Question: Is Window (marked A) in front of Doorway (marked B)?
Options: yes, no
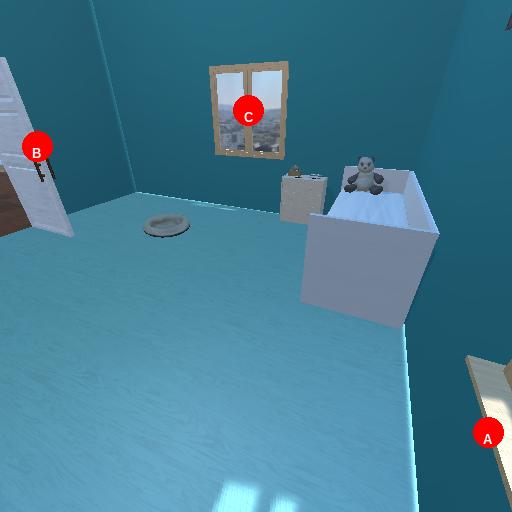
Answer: yes